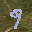
Label: 9